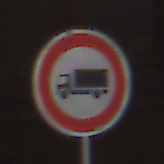
Verkehrszeichen: VerbotFuerKraftfahrzeugeUeberDreiKommaFuenfTonnen
Umgebung: Outdoor, Nature
Tageszeit: Midday
Wetter: Overcast
Licht: Natural
Jahreszeit: Autumn
Kontrast: LowContrast